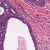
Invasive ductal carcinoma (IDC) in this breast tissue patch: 0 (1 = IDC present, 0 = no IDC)